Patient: sex M, age 60
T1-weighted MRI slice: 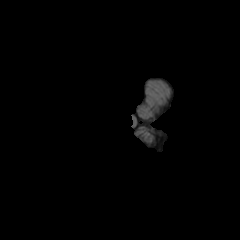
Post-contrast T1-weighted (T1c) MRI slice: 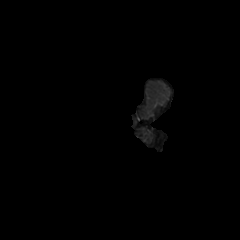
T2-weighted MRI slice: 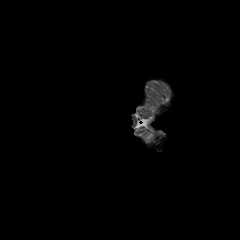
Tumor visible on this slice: no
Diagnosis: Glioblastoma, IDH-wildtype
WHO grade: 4